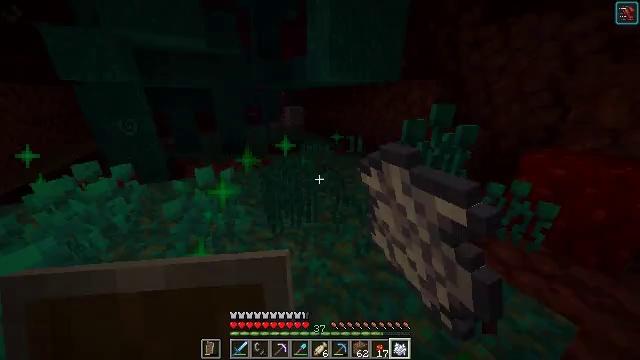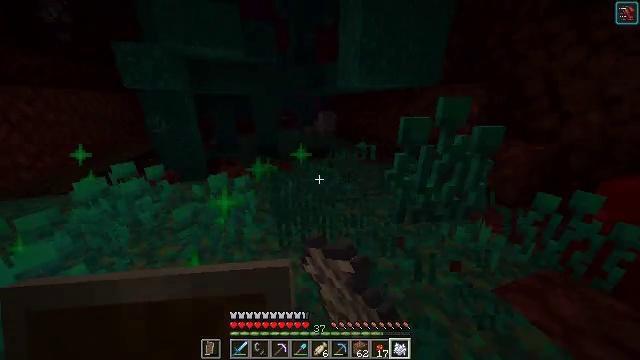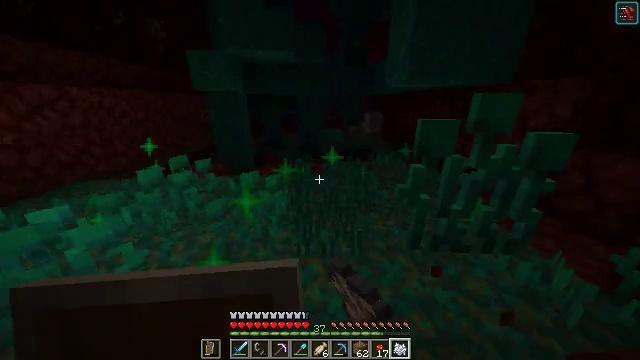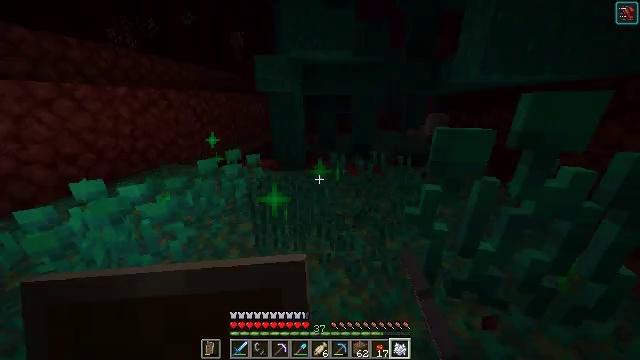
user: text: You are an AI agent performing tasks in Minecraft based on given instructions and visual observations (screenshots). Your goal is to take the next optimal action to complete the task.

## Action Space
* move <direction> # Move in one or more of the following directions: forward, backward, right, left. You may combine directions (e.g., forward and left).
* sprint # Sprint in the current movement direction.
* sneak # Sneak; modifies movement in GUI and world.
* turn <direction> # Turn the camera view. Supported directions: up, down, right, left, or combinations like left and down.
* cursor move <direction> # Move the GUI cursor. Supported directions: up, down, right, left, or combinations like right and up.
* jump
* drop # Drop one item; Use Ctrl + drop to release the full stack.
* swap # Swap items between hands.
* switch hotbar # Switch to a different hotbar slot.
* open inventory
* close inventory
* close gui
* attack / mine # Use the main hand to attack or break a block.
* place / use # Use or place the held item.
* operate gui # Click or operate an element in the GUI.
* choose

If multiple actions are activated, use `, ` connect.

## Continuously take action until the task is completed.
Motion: motion action
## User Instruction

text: Break the nether sprouts plant.
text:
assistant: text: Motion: move forward and move right, turn left and up, attack / mine
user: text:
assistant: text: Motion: move forward and move right, turn left, attack / mine
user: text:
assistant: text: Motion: move forward and move right, turn left, attack / mine
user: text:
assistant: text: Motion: attack / mine